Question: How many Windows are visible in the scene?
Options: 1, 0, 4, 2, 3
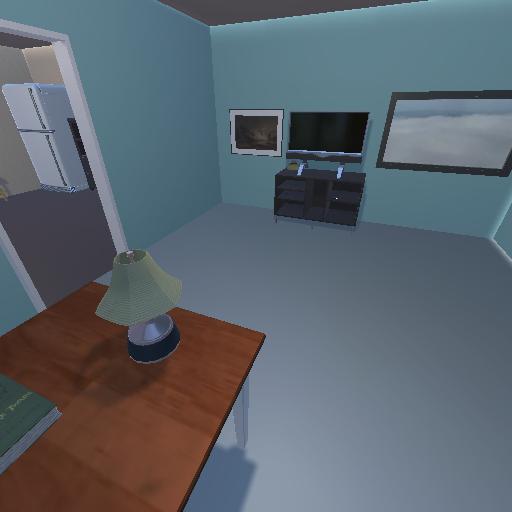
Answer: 1